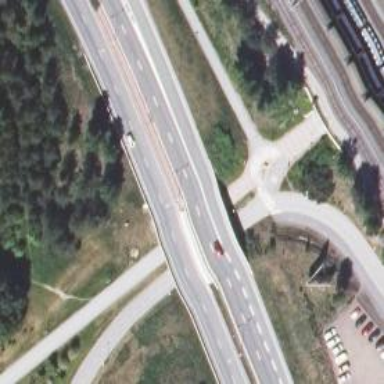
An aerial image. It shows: Trunk road bridge.